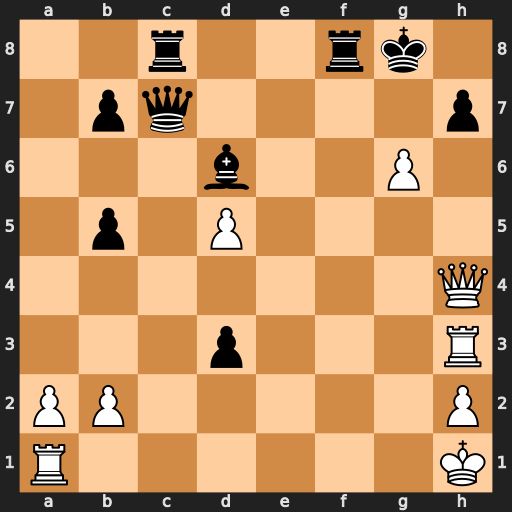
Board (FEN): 2r2rk1/1pq4p/3b2P1/1p1P4/7Q/3p3R/PP5P/R6K
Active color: w
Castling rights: -
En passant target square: -
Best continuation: gxh7+ Kh8 Rg1 Be5 Rg8+